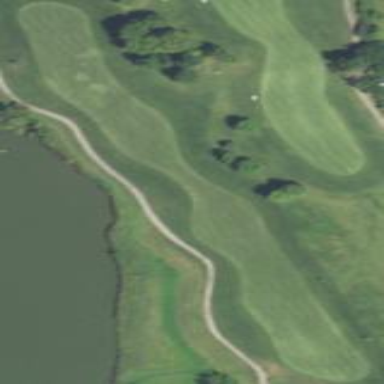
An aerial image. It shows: Golf fairway surrounded by grass.